Interaction volume radius: 5 \u00c5
Interaction volume height: 10 \u00c5
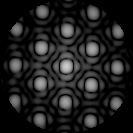
Disorder parameter: 0.07559